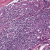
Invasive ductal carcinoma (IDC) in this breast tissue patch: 1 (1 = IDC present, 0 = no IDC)